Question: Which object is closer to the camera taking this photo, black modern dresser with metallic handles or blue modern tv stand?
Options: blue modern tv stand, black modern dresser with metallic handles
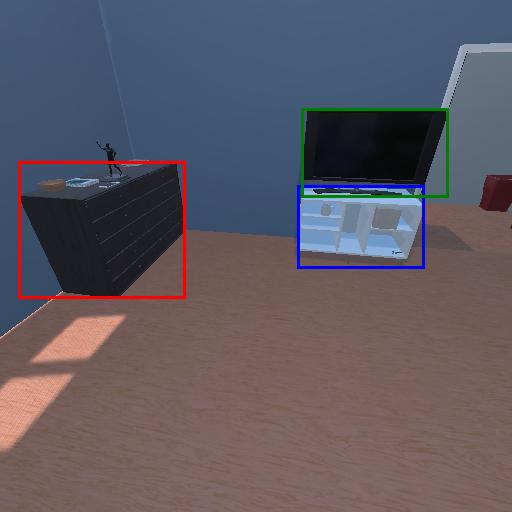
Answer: blue modern tv stand